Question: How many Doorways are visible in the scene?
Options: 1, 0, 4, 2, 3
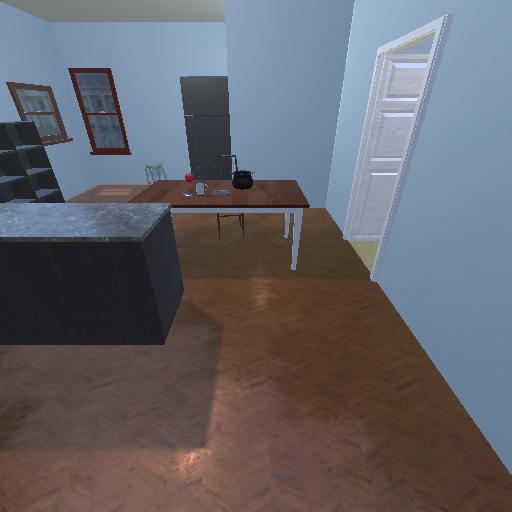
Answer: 1